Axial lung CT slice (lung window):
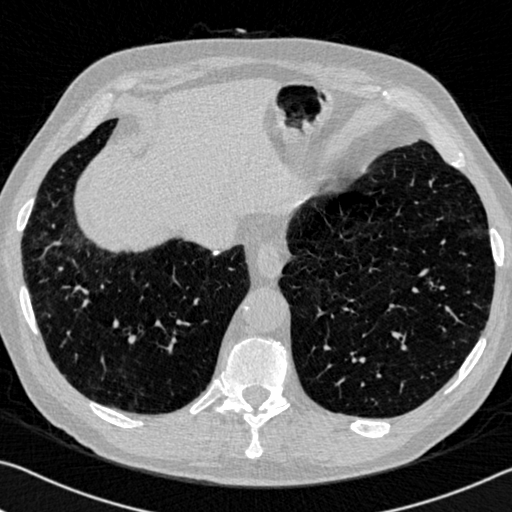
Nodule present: no